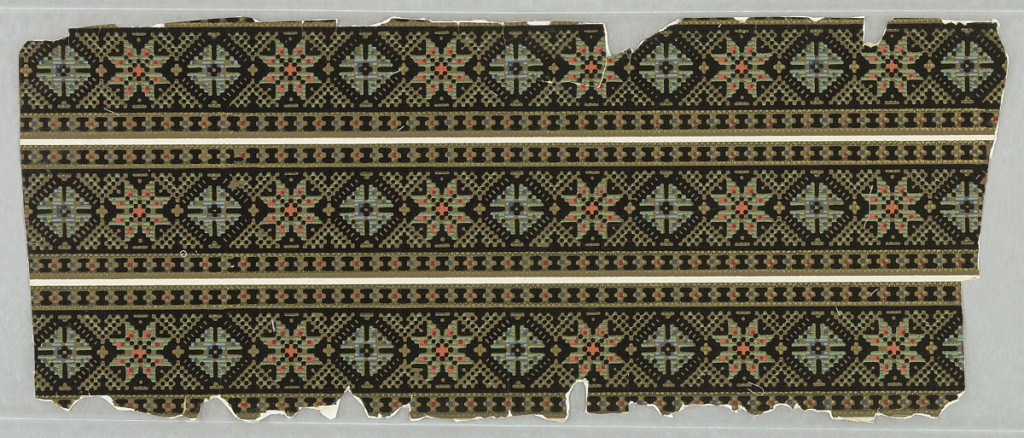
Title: Border
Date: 1880
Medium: Machine-printed paper, flocked, gilt
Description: Graduated pattern of stars and rosettes outlined in black flock. Colored dots of green, blue, orange-red and red, combine with gilt dots on a medium brown ground.